九年级 · 度量几何学
如图, 某同学想测量旗杆的高度, 他在某一时刻测得1米长的竹竿坚直放置时影长1.5米, 在同一时刻测量旗杆的影长时, 因旗杆靠近一楼房, 影子不全落在地面上，有一部分落在墙上，他测得落在地面上影长为21米, 留在墙上的影高为2米, 旗杆的高度为( )

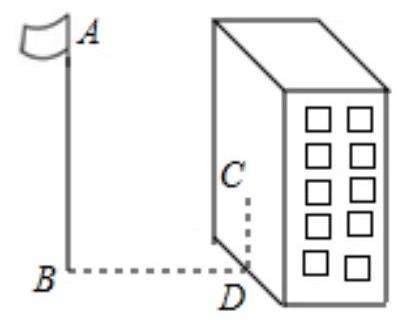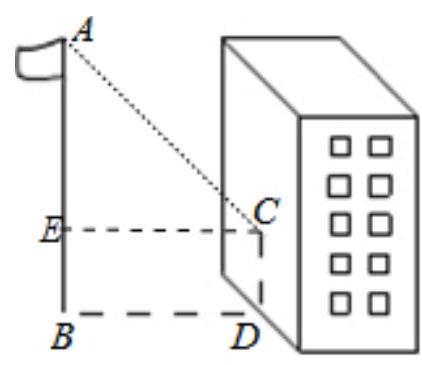
A. 14
B. 16
C. 18
D. 20

答案: B
解析: 【分析】

本题考查相似三角形的应用, 解题的关键是学会添加常用辅助线, 构造直角三角形解决问题, 学会利用: 物长: 影长=定值, 构建方程解决问题, 属于中考常考题型.

过 $C$ 作 $C E \perp A B$ 于 $E$, 首先证明四边形 $C D B E$ 为矩形, 可得 $B D=C E=21, C D=B E=2$, 设 $A E=x$,则1: $1.5=x: 21$, 求出 $x$ 即可解决问题.

【解答】

解: 过 $C$ 作 $C E \perp A B$ 于 $E$,

$\because C D \perp B D, A B \perp B D$,

$\therefore \angle E B D=\angle C D B=\angle C E B=90^{\circ}$,

$\therefore$ 四边形 $C D B E$ 为矩形,

$\therefore B D=C E=21, C D=B E=2$,

设 $A E=x$, 则 $1: 1.5=x: 21$ ，

解得 $x=14$,

$\therefore$ 旗杆的高 $A B=A E+B E=14+2=16$ 米.

故选 $B$.